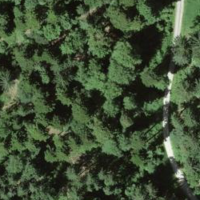
EUNIS habitat code: 43
Species observed at this site:
Lysimachia nemorum
Chrysosplenium alternifolium